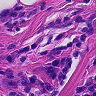
Metastatic tissue present: no